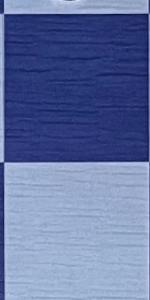
Label: Empty